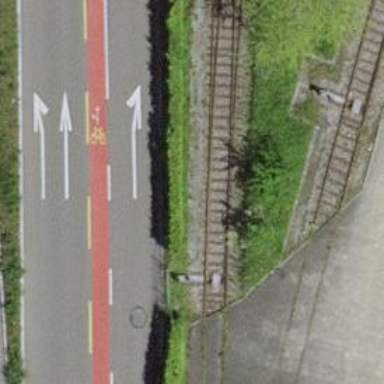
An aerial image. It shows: Railway switch.